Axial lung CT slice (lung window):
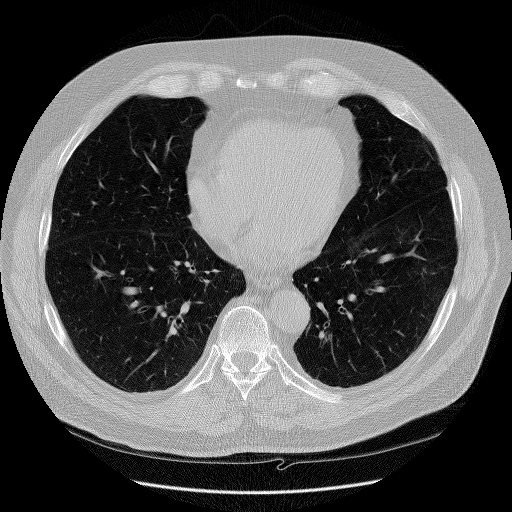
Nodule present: no